Question: I have what seems like a simple problem in my Rails 3.1 app:
I have a series of divs with a class name of 'feed-row':
'''
<% @feeds.each do |feed| %>
<div class="feed-row" data-feedid="<%= feed.id %>">
</div>
<div class="clear">
</div>
<% end %>
'''
The idea is this:
I will gather all of the divs into a collection, loop over each item, pass its data tag to a page that returns an html fragment, then append that fragment into the appropriate div.
The javascript I have to pull the data looks like this:
'''
<script type="text/javascript" charset="utf-8">
$(".feed-row").each(function(){
$.get("/retrieve/" + $(this).attr("data-feedid"), function(d) {
$(this).append(d);
});
});
</script>
'''
Looking at the requests in Chrome's inspector, I can see that the call out going out fine and returning the HTML fragment I intend:

So, with this HTML fragment, I want to inject it into the row in my loop.
None of my HTML fragments appear on my page - it is simply missing the data pulled via the jQuery .get() method.
When I inspect the DOM elements, it appears that nothing has been injected inside the elements at all:
'''
<div class="feed-row" data-feedid="5"></div>
'''
I am sure I am missing something simple here - why is the data I pull down via jQuery never getting to my DOM elements?
Thanks for any assistance!
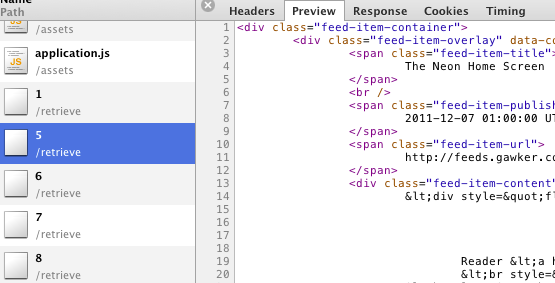
Answer: Because 'this' in the '$.get' callback is not the same as it is in the '.each()' callback.
'''
$(".feed-row").each(function(){
var self = this;
$.get("/retrieve/" + $(this).attr("data-feedid"), function(d) {
$(self).append(d);
});
});
'''
What I did was I referenced the element using the 'self' variable, then used that variable in the '$.get' callback to reference the element.
So every iteration of '.each()' will have a unique 'self' variable, as well as a unique '$.get' callback that references that the unique 'self' variable in its scope.